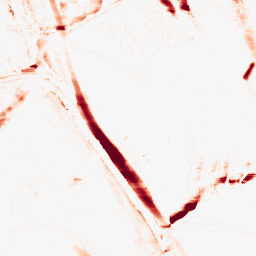
Category: morphological
Decomposition family: morphological_ellipse
Decomposition parameters: operation: opening
width: 5
height: 20
Upsampling method: cubic_mitchell
Upsampling parameters: scale: 8
Upsampling scale: 8